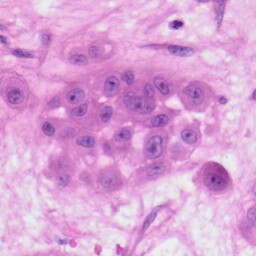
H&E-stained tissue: Skin